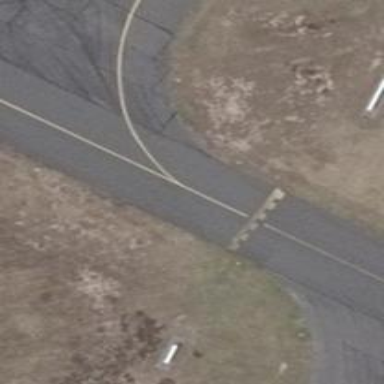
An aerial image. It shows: Taxiway edge illuminated for aviation.